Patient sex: M
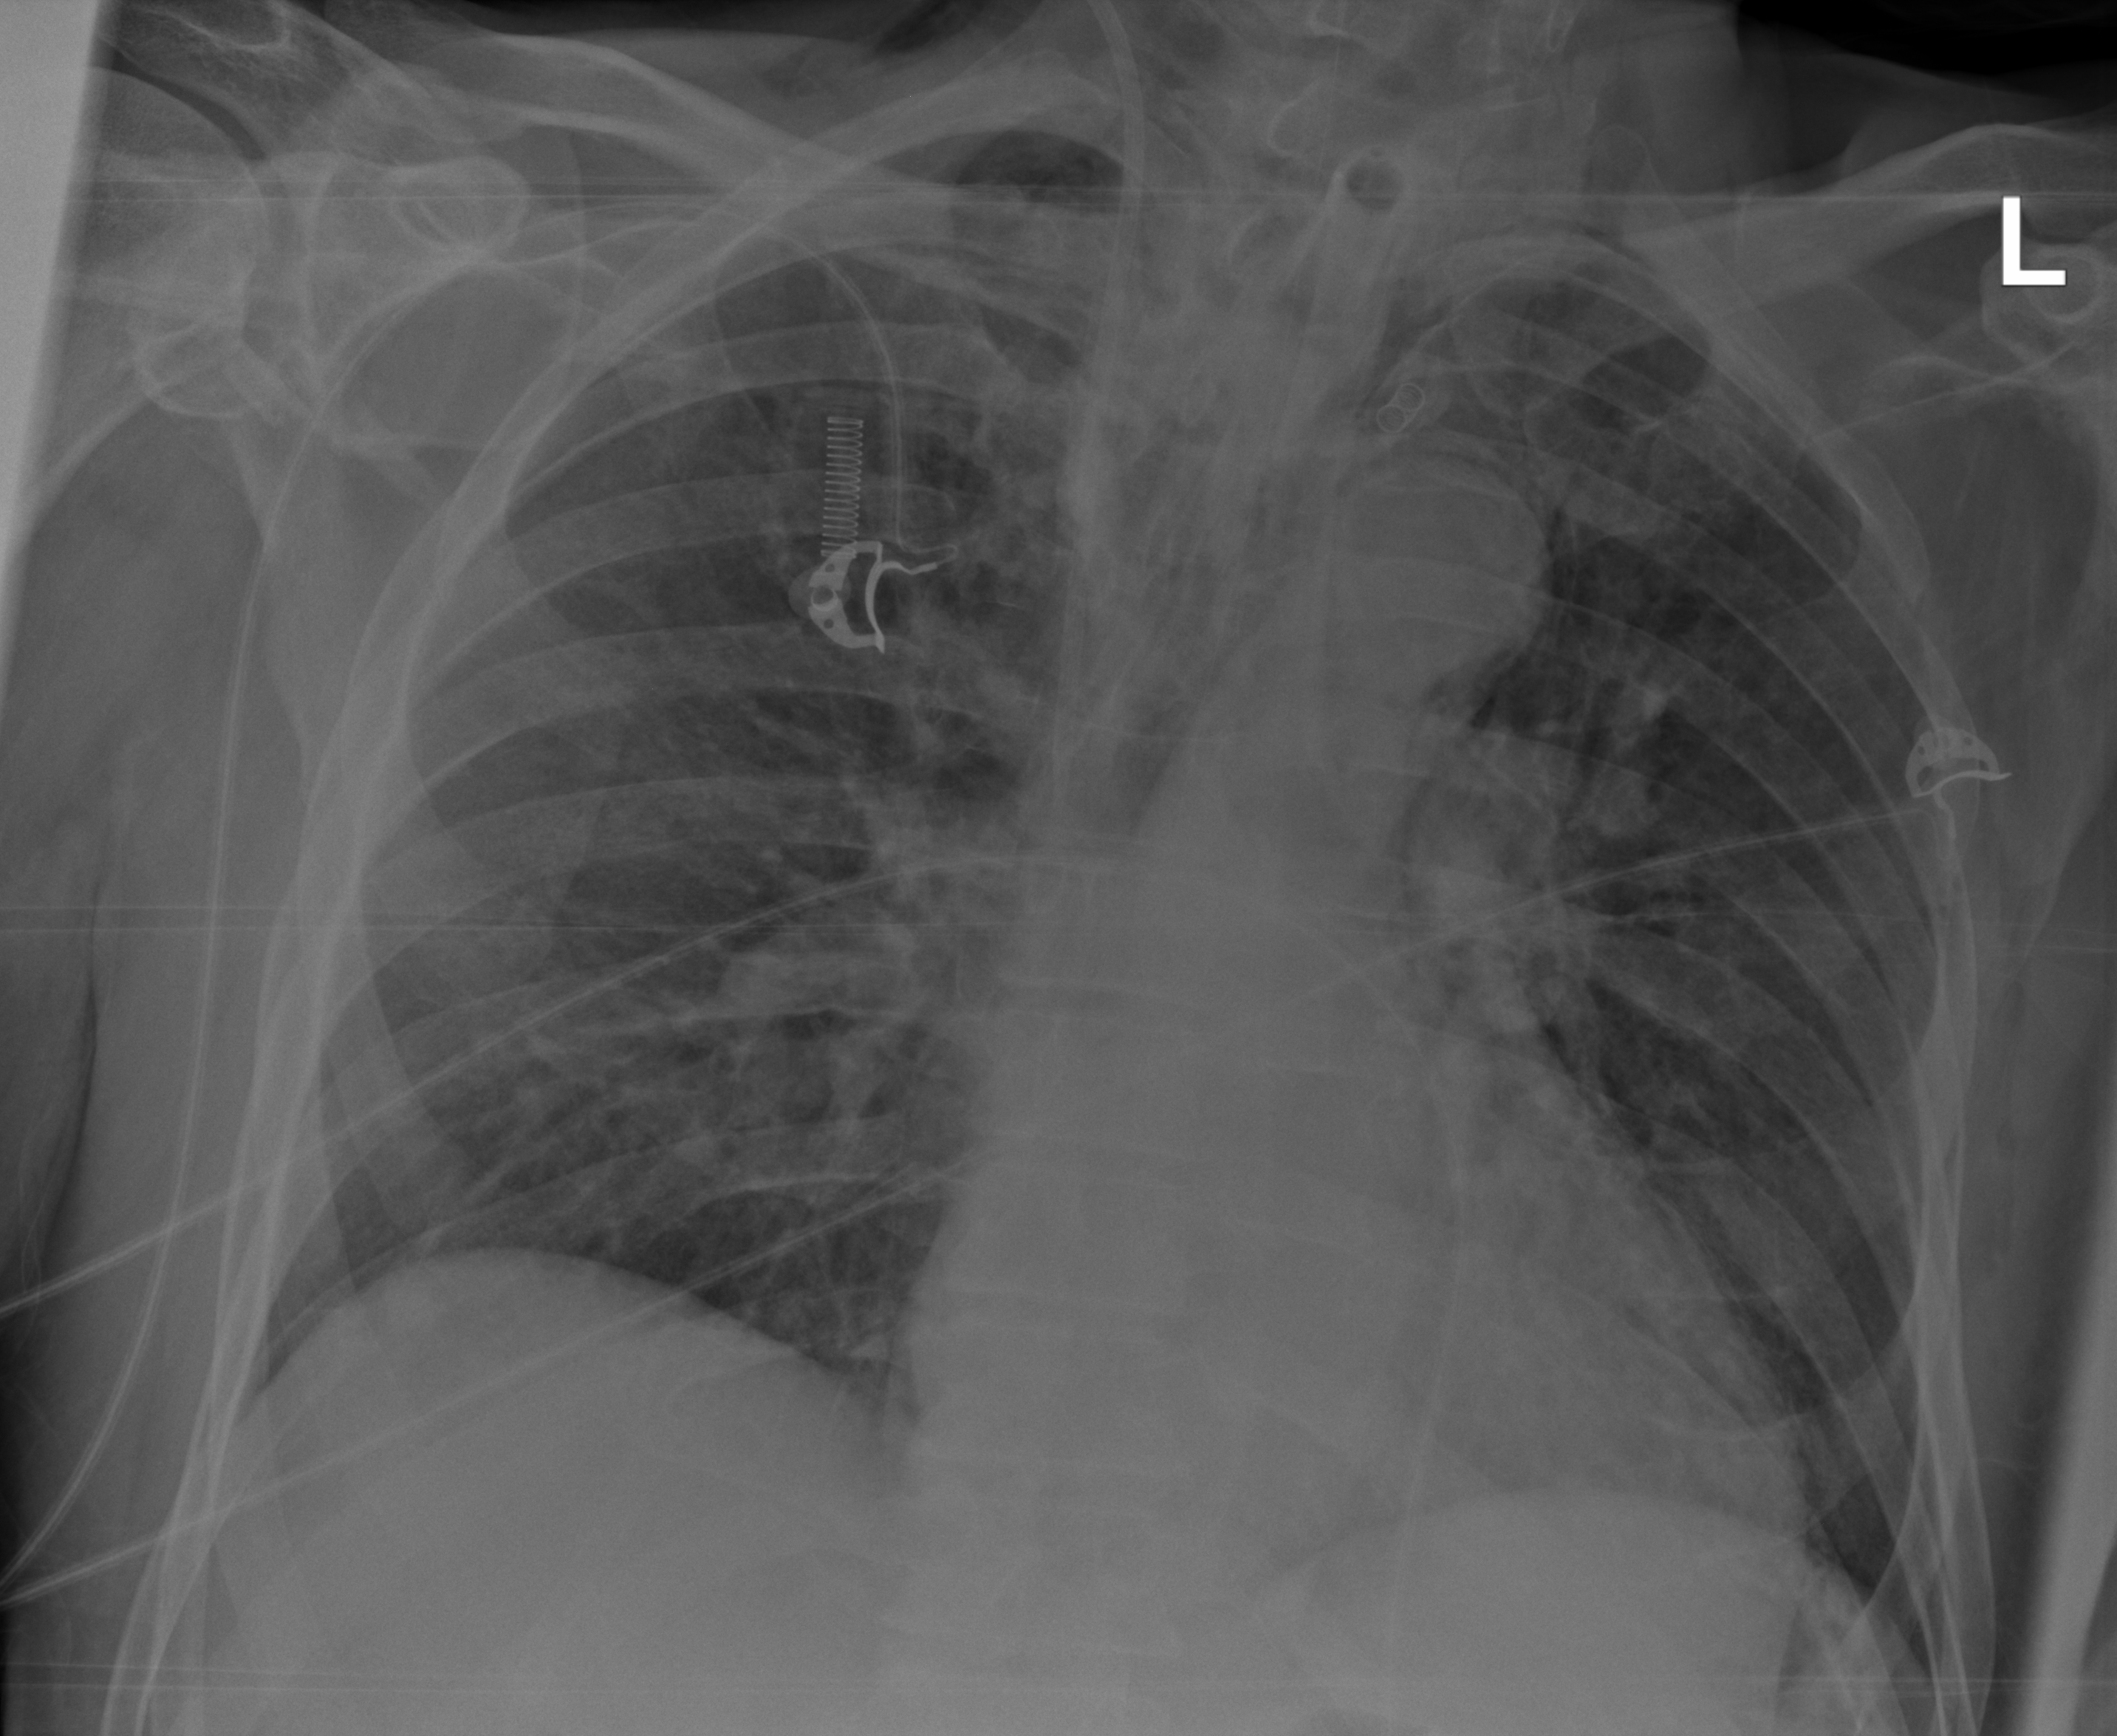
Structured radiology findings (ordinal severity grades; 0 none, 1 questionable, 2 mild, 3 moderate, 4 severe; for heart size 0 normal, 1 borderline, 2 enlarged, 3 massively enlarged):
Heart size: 0
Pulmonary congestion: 2
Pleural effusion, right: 0
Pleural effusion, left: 0
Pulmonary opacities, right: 2
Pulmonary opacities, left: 2
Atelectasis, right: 2
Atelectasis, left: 2